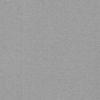
Label: dusty